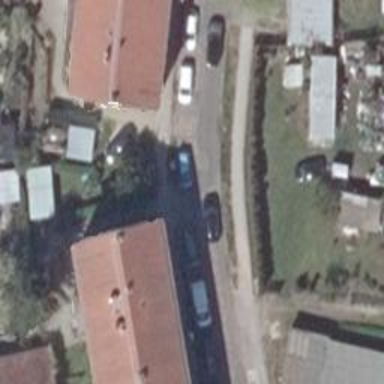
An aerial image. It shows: Residential road with sidewalks on both sides.